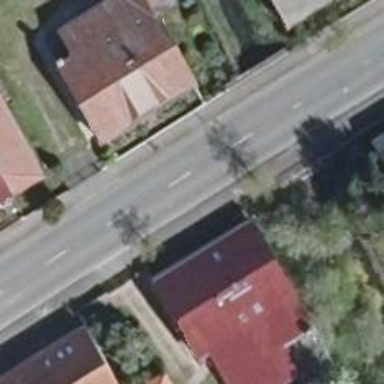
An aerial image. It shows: Secondary road with asphalt surface passing over bridge.